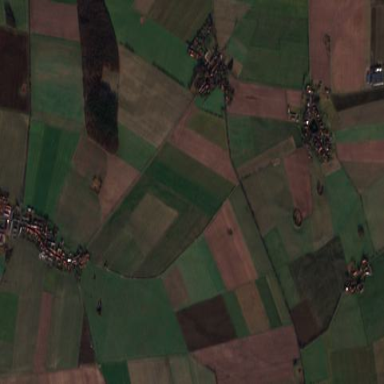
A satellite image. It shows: Picturesque farmland scene.